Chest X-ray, PA view. Patient: 26 years old, sex M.
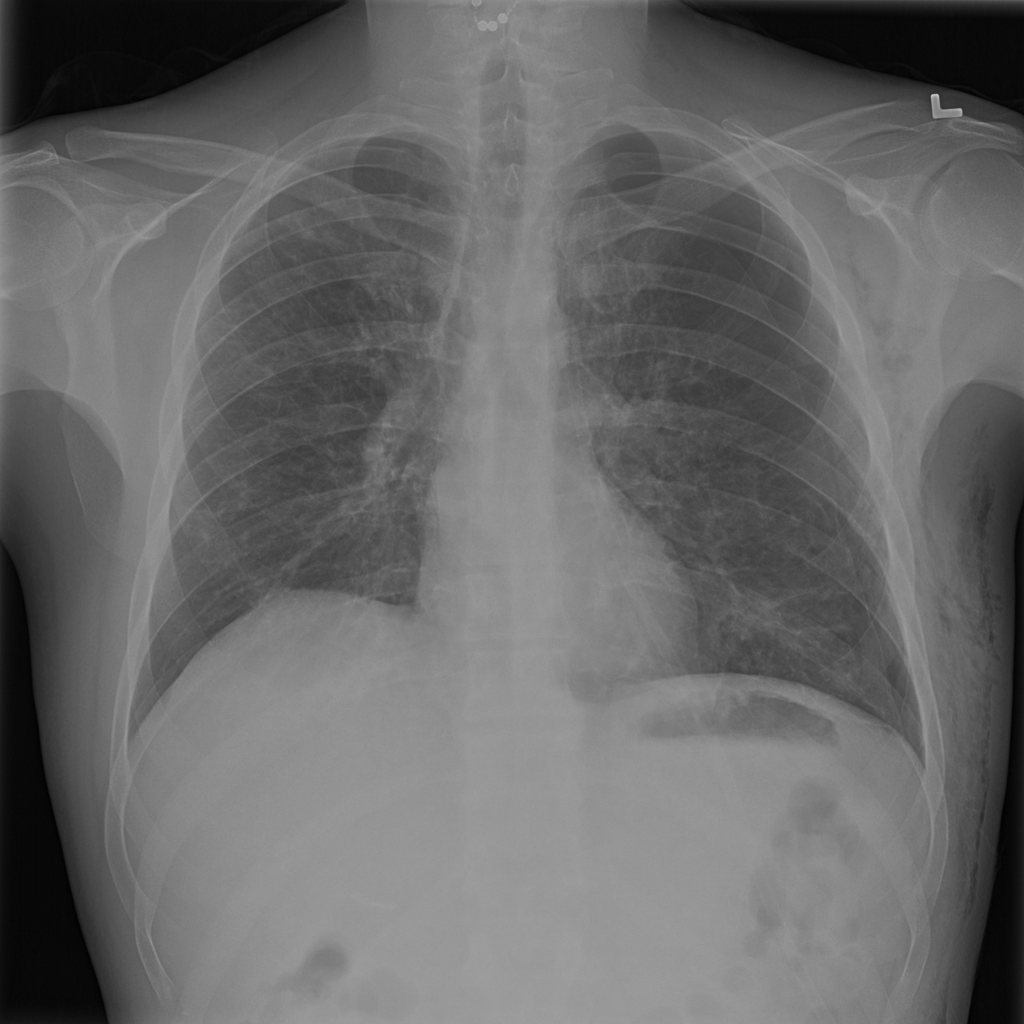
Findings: Emphysema, Nodule, Pneumothorax